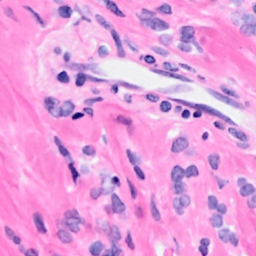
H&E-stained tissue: Breast